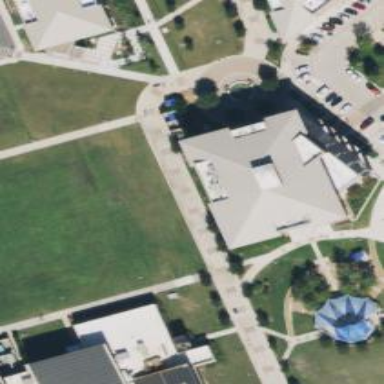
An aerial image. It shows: College building.